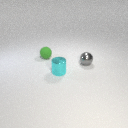
small gray metal sphere to the right of small cyan metal cylinder